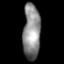
Tissue: prostate
Cell type: Fibroblasts
Senescence score: 0.7699
Nuclear area (px): 946
Mean DAPI intensity: 138.995